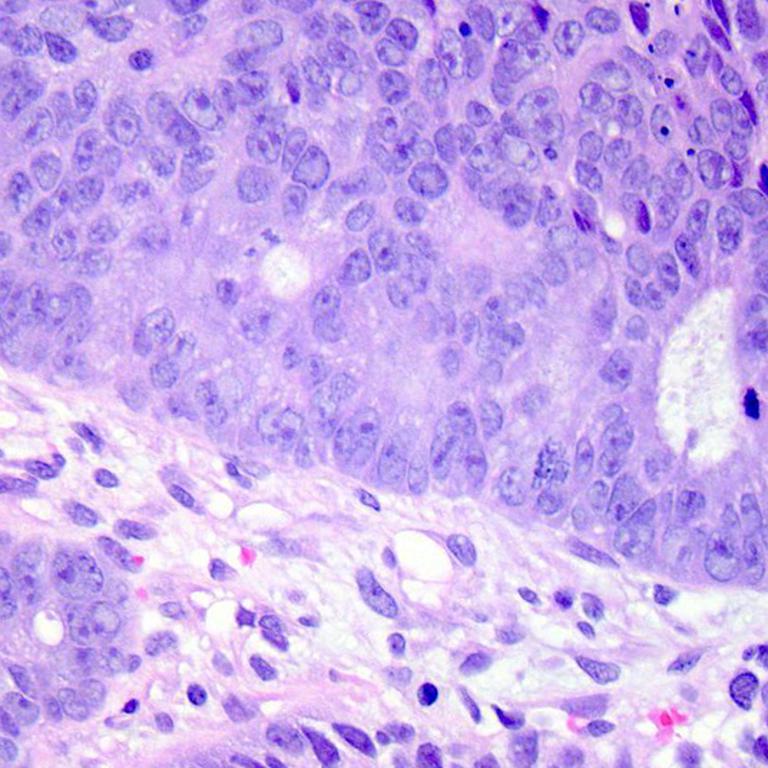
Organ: colon
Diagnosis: adenocarcinomas